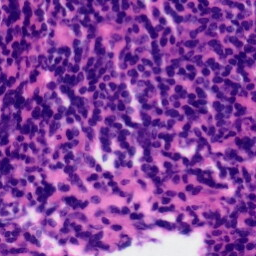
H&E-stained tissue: Tonsil